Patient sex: F
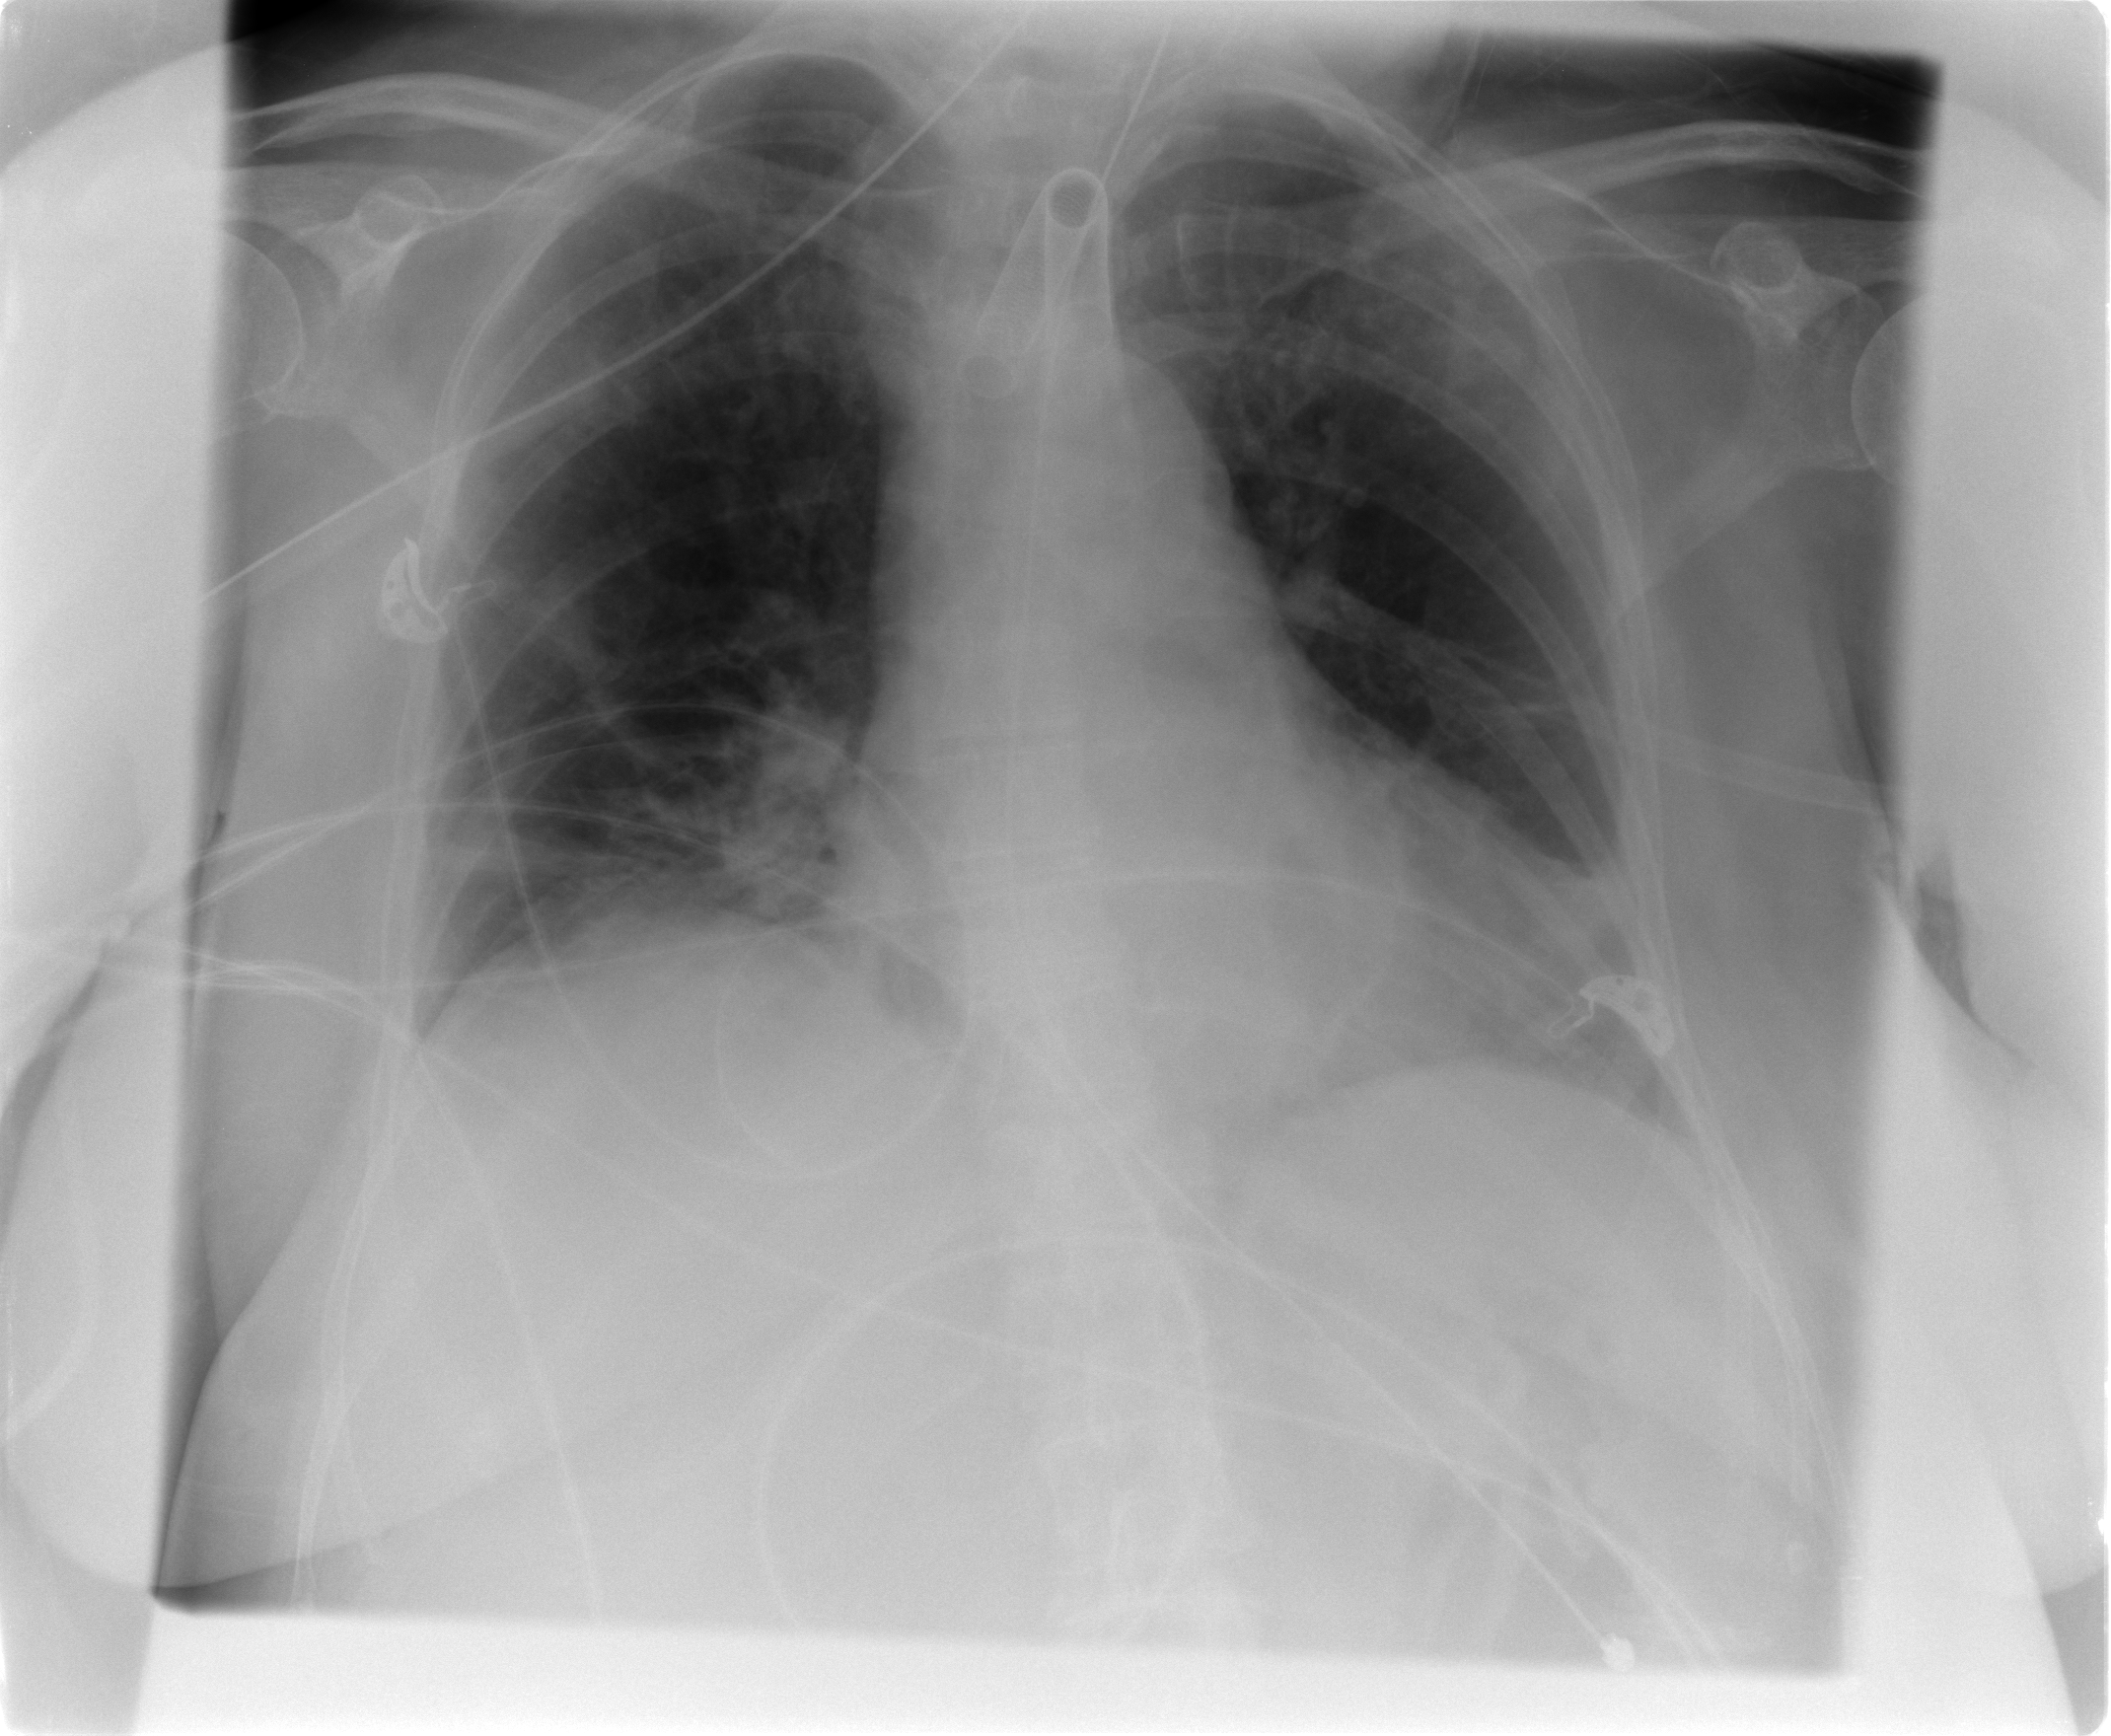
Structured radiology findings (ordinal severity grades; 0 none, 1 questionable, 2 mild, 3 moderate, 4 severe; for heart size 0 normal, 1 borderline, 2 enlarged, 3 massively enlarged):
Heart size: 1
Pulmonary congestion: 2
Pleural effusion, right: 0
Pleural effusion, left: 0
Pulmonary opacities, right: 2
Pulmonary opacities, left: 0
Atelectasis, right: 2
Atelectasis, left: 2